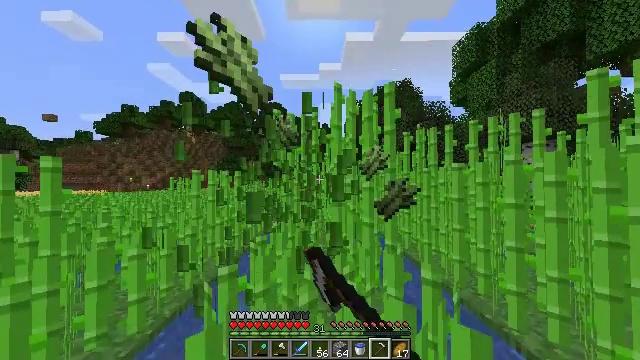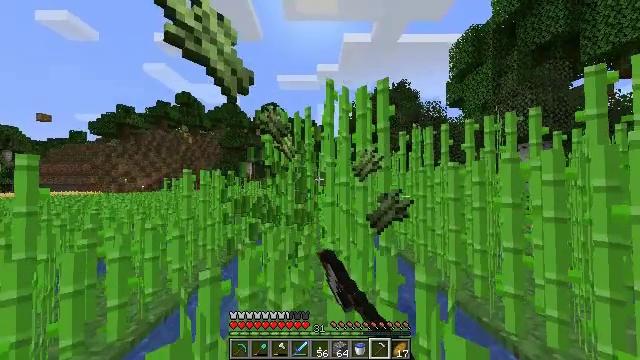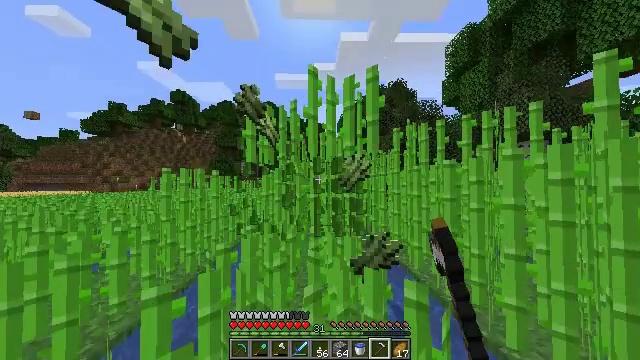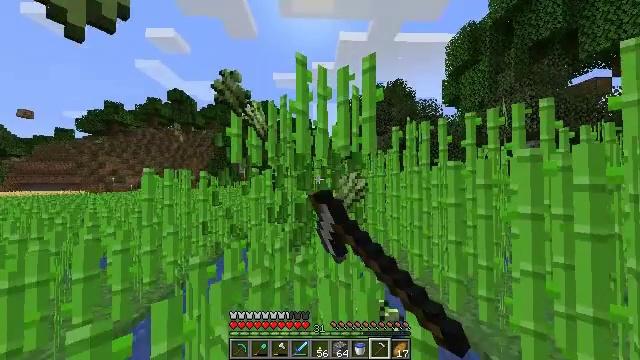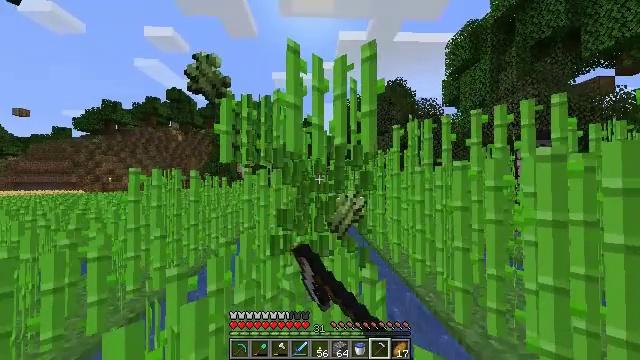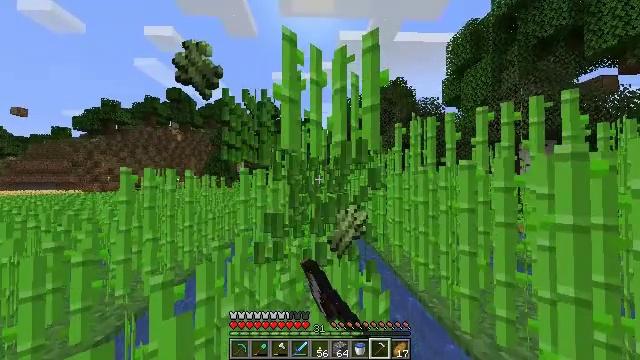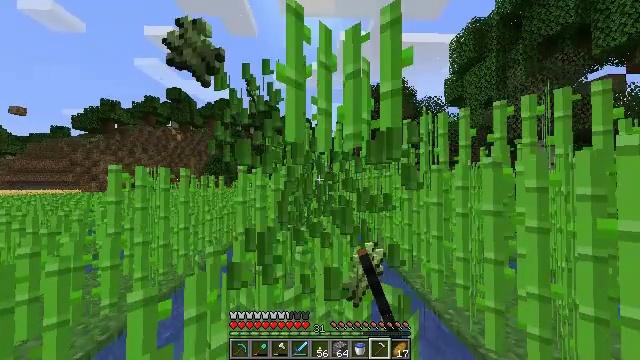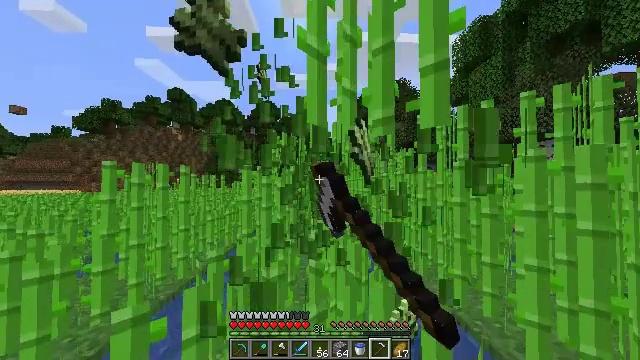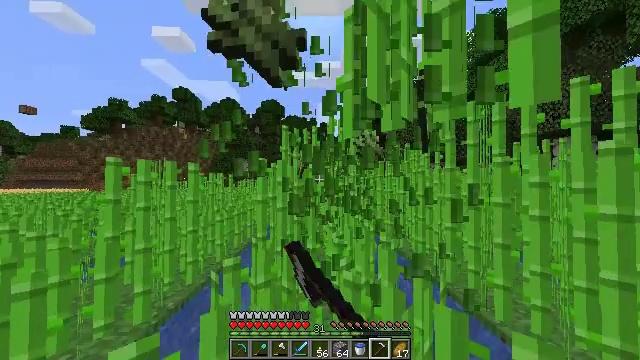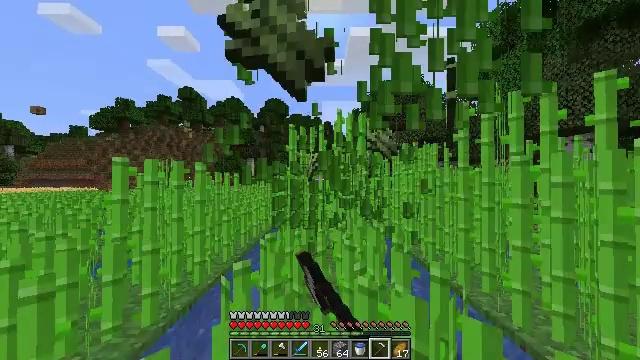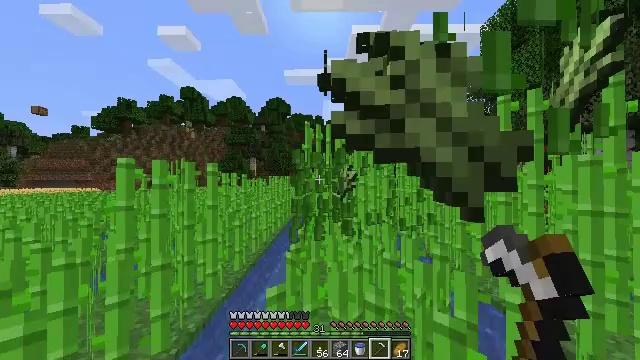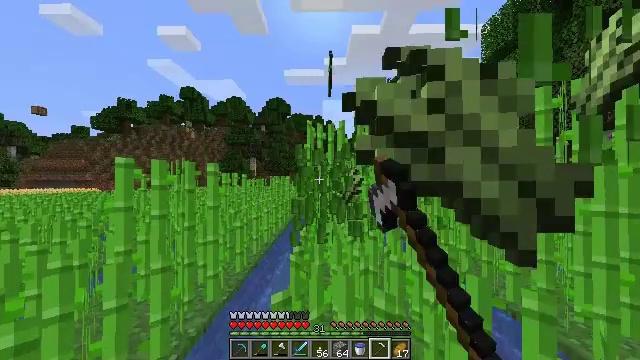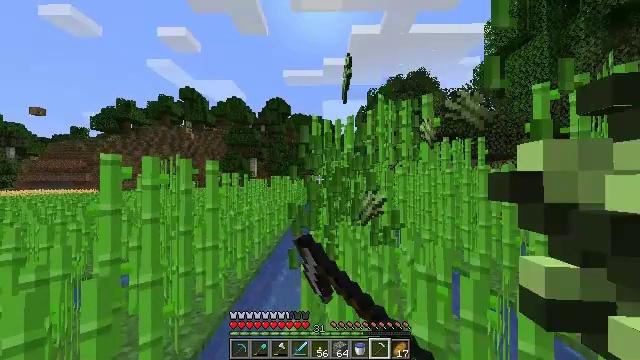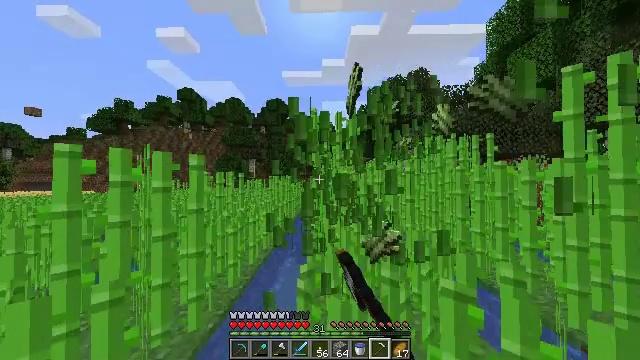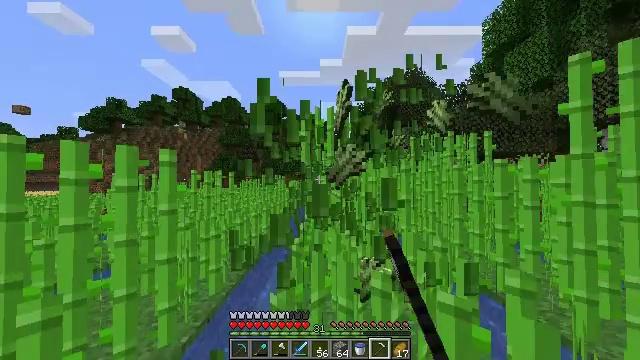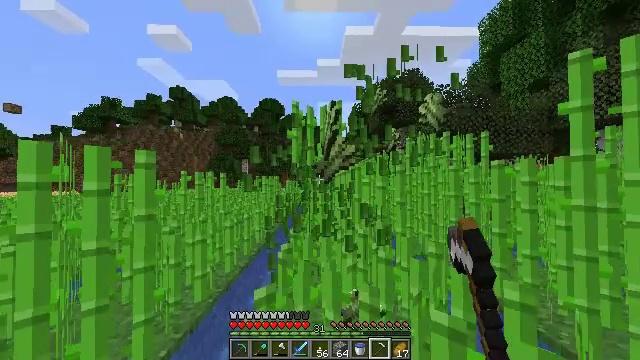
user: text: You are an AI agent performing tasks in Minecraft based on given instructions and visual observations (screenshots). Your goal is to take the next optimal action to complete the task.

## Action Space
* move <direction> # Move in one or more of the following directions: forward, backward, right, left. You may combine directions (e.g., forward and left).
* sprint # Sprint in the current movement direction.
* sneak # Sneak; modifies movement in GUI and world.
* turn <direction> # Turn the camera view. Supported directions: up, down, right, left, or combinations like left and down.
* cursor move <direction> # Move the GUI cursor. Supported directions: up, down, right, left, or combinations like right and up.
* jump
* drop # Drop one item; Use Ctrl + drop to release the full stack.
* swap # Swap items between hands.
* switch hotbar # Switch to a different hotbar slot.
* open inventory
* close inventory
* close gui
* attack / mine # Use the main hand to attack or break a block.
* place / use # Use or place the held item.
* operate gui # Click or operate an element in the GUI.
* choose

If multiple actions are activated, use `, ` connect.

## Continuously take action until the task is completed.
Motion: motion action
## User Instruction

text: Collect sugar cane near water sources.
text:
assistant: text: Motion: move forward and move right, sprint, attack / mine
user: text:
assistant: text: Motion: move forward, sprint, attack / mine
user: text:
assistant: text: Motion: move forward, sprint, attack / mine
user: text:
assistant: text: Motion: move forward, sprint, attack / mine
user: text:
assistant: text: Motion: move forward and move left, sprint, attack / mine
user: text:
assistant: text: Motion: move forward and move left, sprint, attack / mine
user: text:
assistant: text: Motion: move forward and move left, sprint, attack / mine
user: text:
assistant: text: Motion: move forward and move left, sprint, turn left, attack / mine
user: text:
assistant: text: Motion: move forward and move left, sprint, turn left, attack / mine
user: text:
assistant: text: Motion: move forward and move left, sprint, attack / mine
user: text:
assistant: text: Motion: move forward, sprint, attack / mine
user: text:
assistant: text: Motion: move forward, sprint, attack / mine
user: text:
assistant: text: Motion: move forward and move right, sprint, attack / mine
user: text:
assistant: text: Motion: move forward and move right, sprint, attack / mine
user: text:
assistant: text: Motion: move forward and move right, sprint, attack / mine
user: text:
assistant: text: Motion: move forward and move right, sprint, attack / mine
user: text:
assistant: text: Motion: move forward and move right, sprint, attack / mine
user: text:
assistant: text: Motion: move forward and move right, sprint, attack / mine
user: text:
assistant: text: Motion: move forward and move right, sprint, attack / mine
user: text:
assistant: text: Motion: move forward and move left, sprint, attack / mine
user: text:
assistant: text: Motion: move forward and move left, sprint, attack / mine
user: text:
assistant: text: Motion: move forward and move left, sprint, attack / mine
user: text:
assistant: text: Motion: move forward and move left, sprint, attack / mine
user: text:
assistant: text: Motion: move forward and move left, sprint, attack / mine
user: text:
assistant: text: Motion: move forward and move left, sprint, attack / mine
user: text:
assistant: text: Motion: move forward and move left, sprint, attack / mine
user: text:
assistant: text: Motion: move forward and move right, sprint, attack / mine
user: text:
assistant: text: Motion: move forward and move right, sprint, attack / mine
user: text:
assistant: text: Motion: move forward and move right, sprint, attack / mine
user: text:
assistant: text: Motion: move forward and move right, sprint, attack / mine